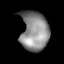
Tissue: lung
Cell type: Epithelial cells
Senescence score: 0.06859
Nuclear area (px): 1093
Mean DAPI intensity: 137.725